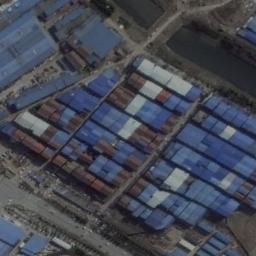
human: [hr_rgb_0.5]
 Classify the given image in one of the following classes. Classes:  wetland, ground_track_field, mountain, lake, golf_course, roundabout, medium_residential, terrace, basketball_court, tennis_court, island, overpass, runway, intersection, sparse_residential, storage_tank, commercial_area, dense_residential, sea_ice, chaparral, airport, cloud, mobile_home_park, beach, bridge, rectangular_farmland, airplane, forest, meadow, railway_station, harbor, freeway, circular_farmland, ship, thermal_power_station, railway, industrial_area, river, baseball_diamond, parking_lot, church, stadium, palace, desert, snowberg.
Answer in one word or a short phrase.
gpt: industrial_area